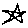
Label: star